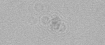
Label: camera_spot